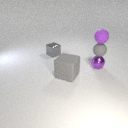
small gray rubber sphere below small purple rubber sphere